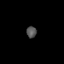
Tissue: prostate
Cell type: T cells
Senescence score: 0.3102
Nuclear area (px): 111
Mean DAPI intensity: 85.459